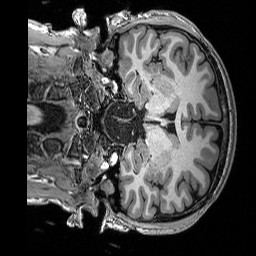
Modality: T1w
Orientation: coronal
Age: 25
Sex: male